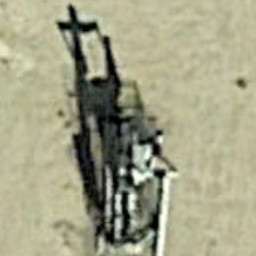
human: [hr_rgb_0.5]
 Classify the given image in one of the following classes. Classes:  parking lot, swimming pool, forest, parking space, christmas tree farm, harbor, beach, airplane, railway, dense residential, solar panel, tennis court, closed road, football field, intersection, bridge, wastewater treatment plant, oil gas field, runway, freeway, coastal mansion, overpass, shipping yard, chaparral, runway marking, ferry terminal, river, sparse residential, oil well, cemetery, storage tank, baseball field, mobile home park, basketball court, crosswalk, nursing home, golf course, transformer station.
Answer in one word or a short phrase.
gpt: oil well